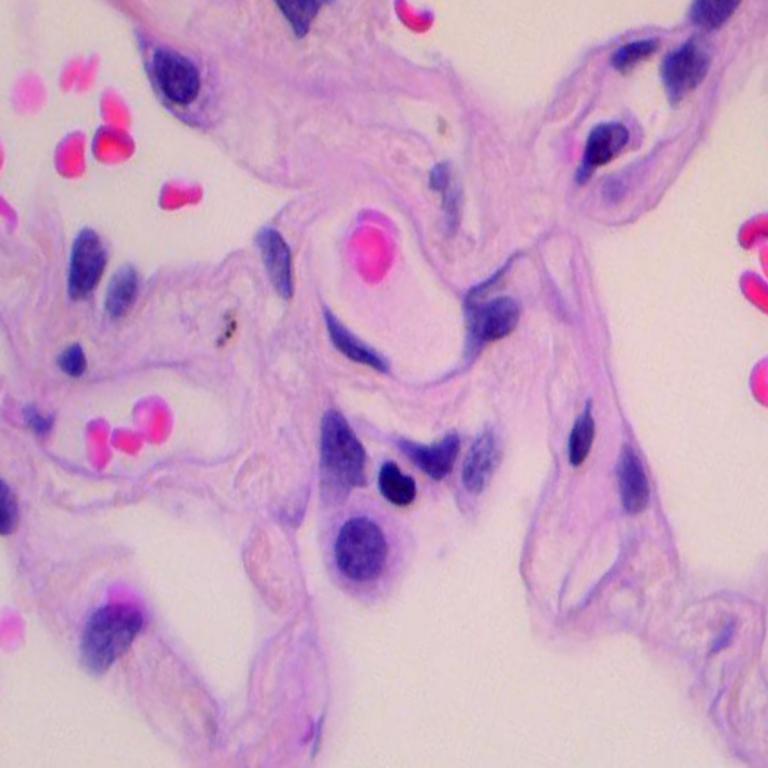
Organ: lung
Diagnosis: benign